Field crop: maize
Growth stage: 1
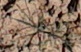
Species: lolium